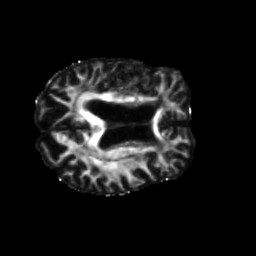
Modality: FA
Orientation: axial
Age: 79
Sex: female
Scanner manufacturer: siemens
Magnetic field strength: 3 T
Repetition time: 5.25 s
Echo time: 0.08 s